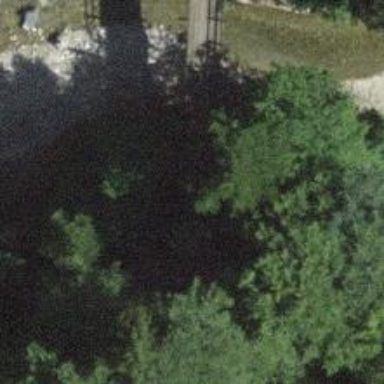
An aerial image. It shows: Path leading to bridge.